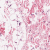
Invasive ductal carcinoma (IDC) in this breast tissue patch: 0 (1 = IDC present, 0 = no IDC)